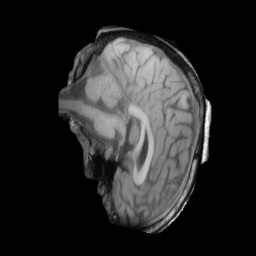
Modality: T1w
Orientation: sagittal
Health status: ill
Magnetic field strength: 3 T